Aerial crown-view tile of a tropical tree (Barro Colorado Island, Panama), acquired 20250915:
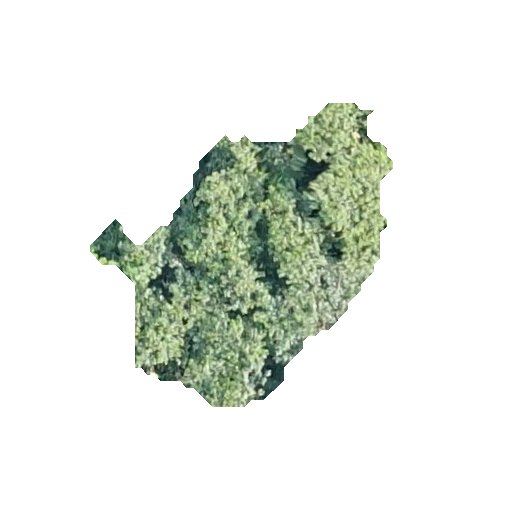
Species: Luehea seemannii
GBIF accepted scientific name: Luehea seemannii
Crown area: 75.64 m²